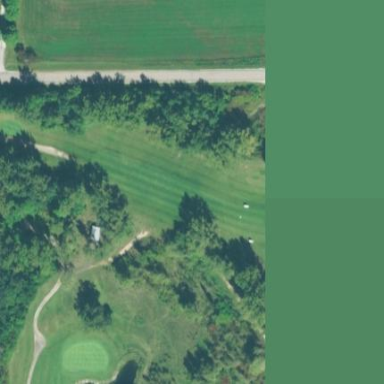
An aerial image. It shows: Scenic golf fairway.